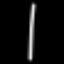
Label: line